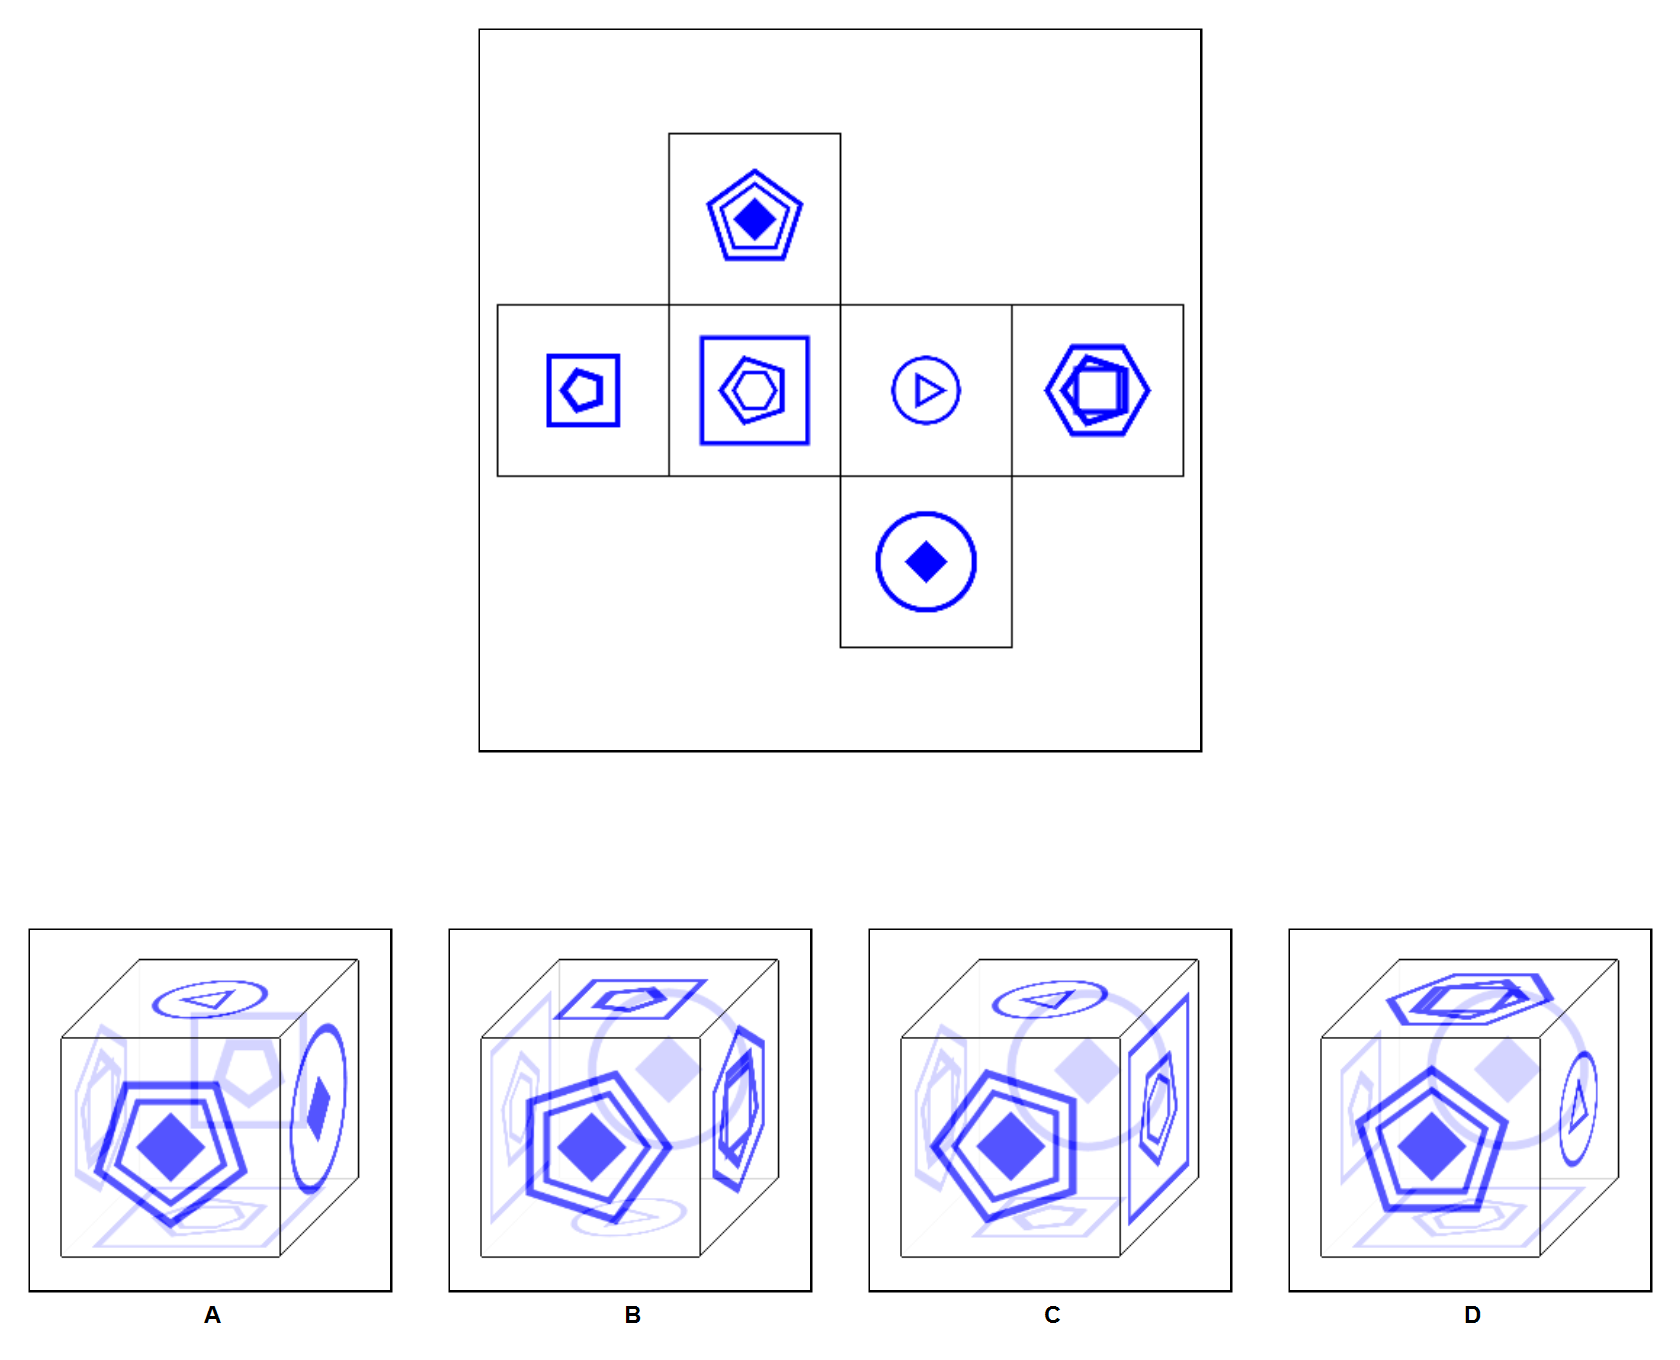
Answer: A